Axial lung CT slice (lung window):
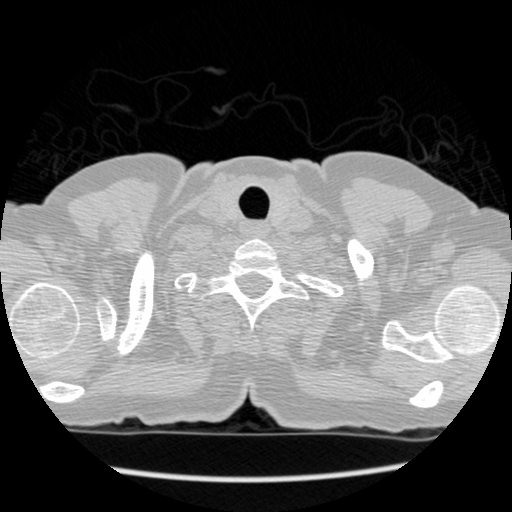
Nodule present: no